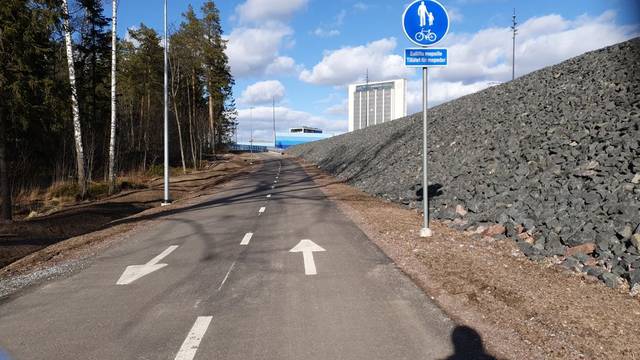
Region: Finland
Coordinates: 60.172, 24.825